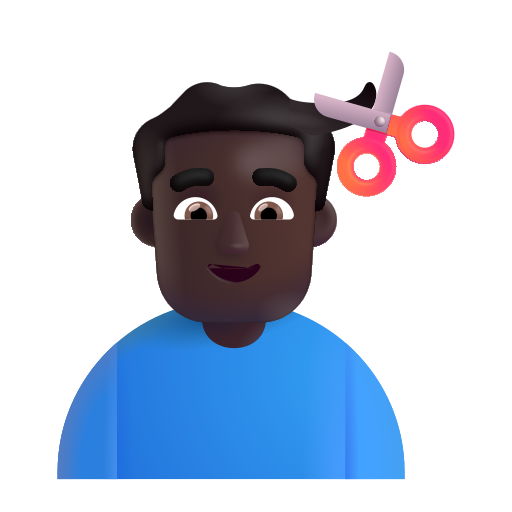
man getting haircut color dark